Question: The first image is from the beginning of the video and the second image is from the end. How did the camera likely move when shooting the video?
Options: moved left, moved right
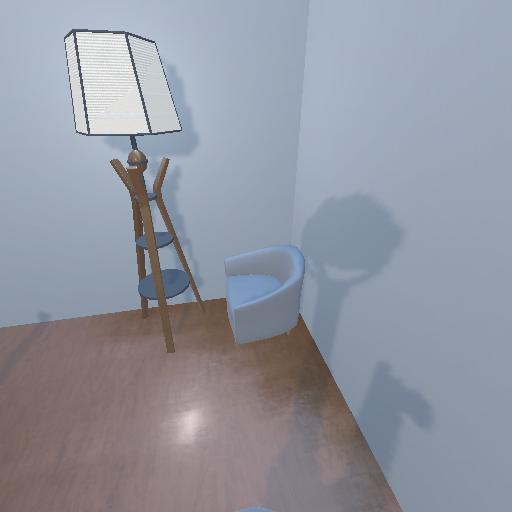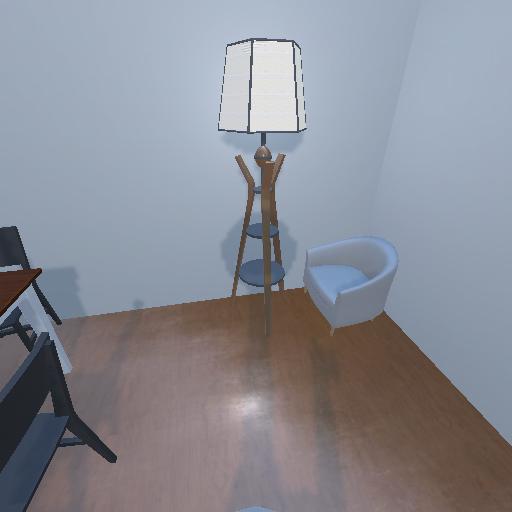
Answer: moved left